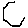
Label: hexagon